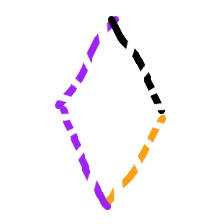
Shape: rhombus